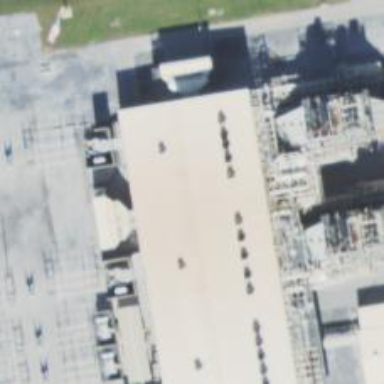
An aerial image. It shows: Gas turbine generator powered by gas.